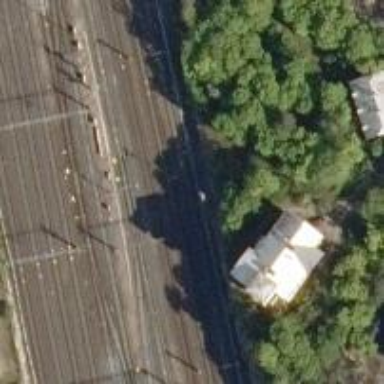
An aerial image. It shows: Railway track with continuous electrified contact line.